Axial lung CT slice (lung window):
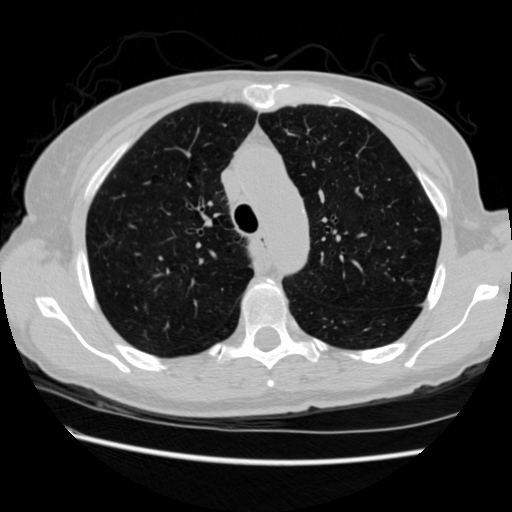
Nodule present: no